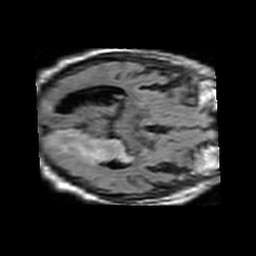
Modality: FLAIR
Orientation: axial
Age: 79
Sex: male
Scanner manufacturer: philips
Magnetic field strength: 1.5 T
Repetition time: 11 s
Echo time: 0.14 s